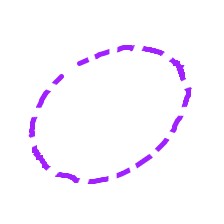
Shape: circle